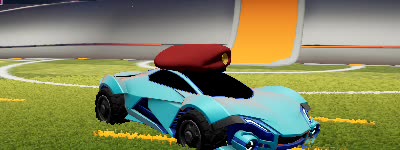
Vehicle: werewolf